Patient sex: M
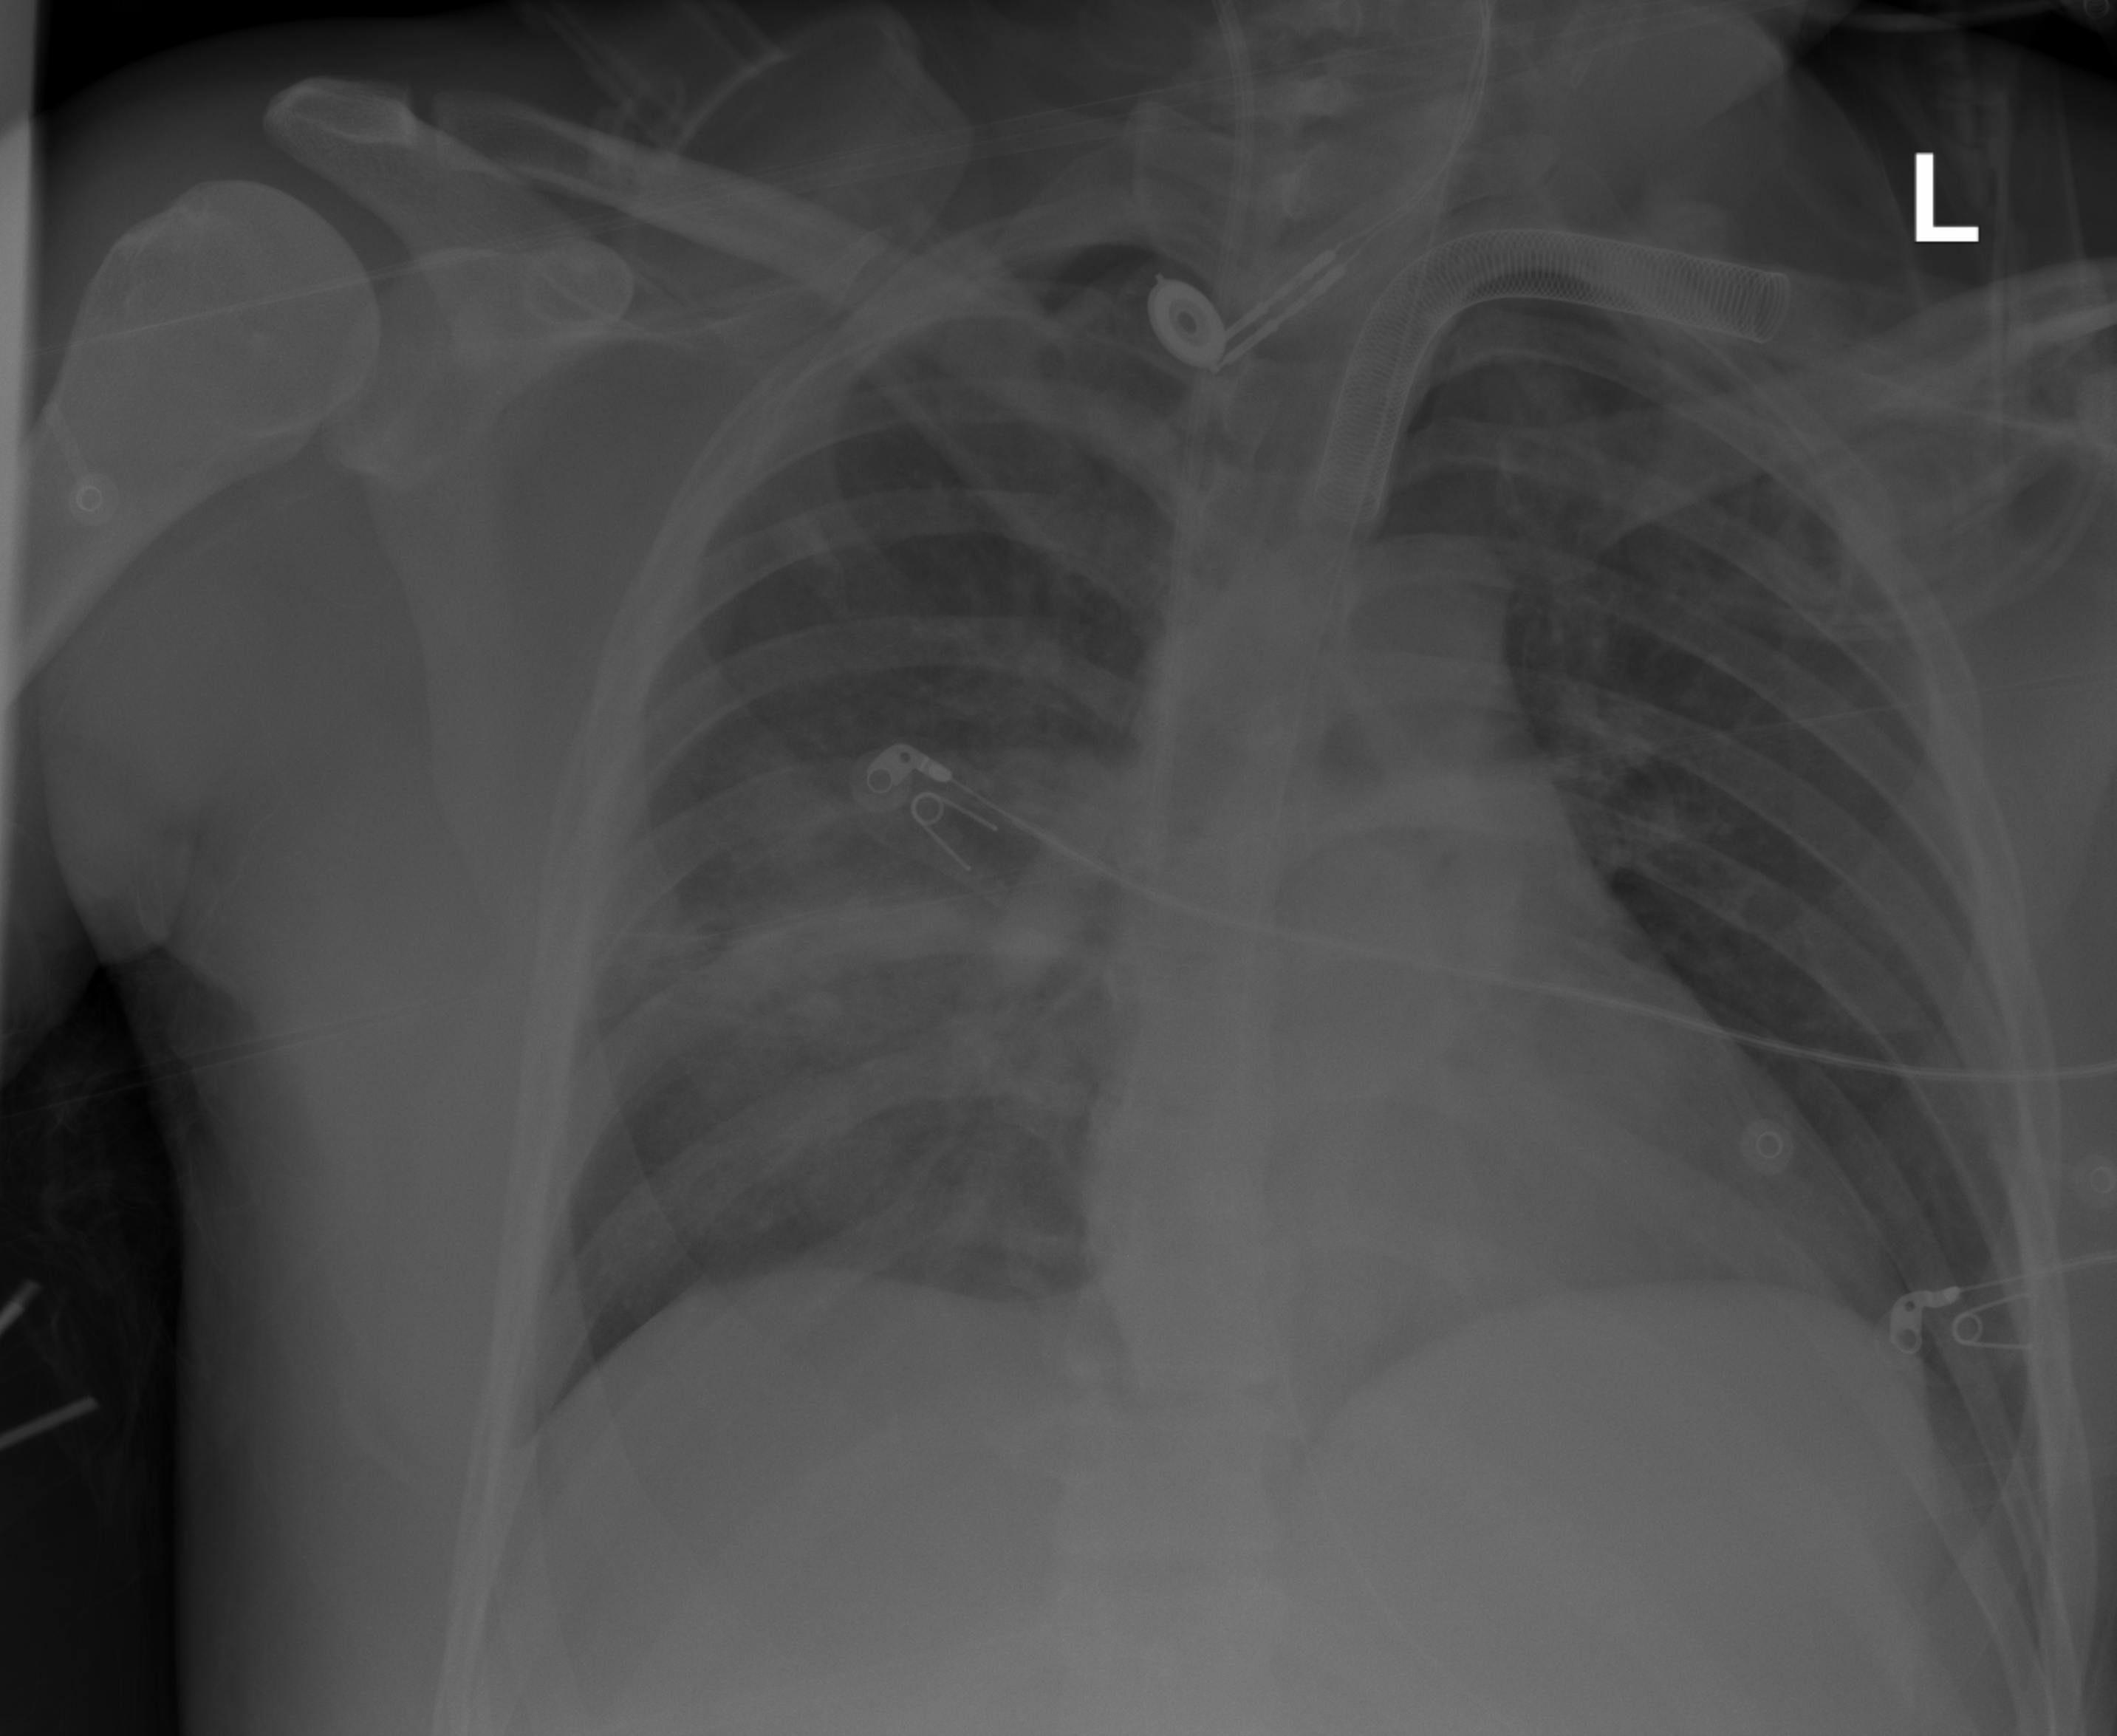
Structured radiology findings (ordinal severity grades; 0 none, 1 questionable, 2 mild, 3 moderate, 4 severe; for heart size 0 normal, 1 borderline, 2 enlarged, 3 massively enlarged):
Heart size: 0
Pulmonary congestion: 0
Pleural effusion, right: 0
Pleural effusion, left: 0
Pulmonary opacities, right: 2
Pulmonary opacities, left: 0
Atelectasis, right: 2
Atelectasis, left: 0